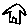
Label: house